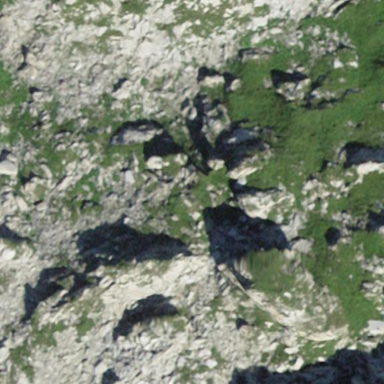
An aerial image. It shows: Landscape dominated by bare rock.